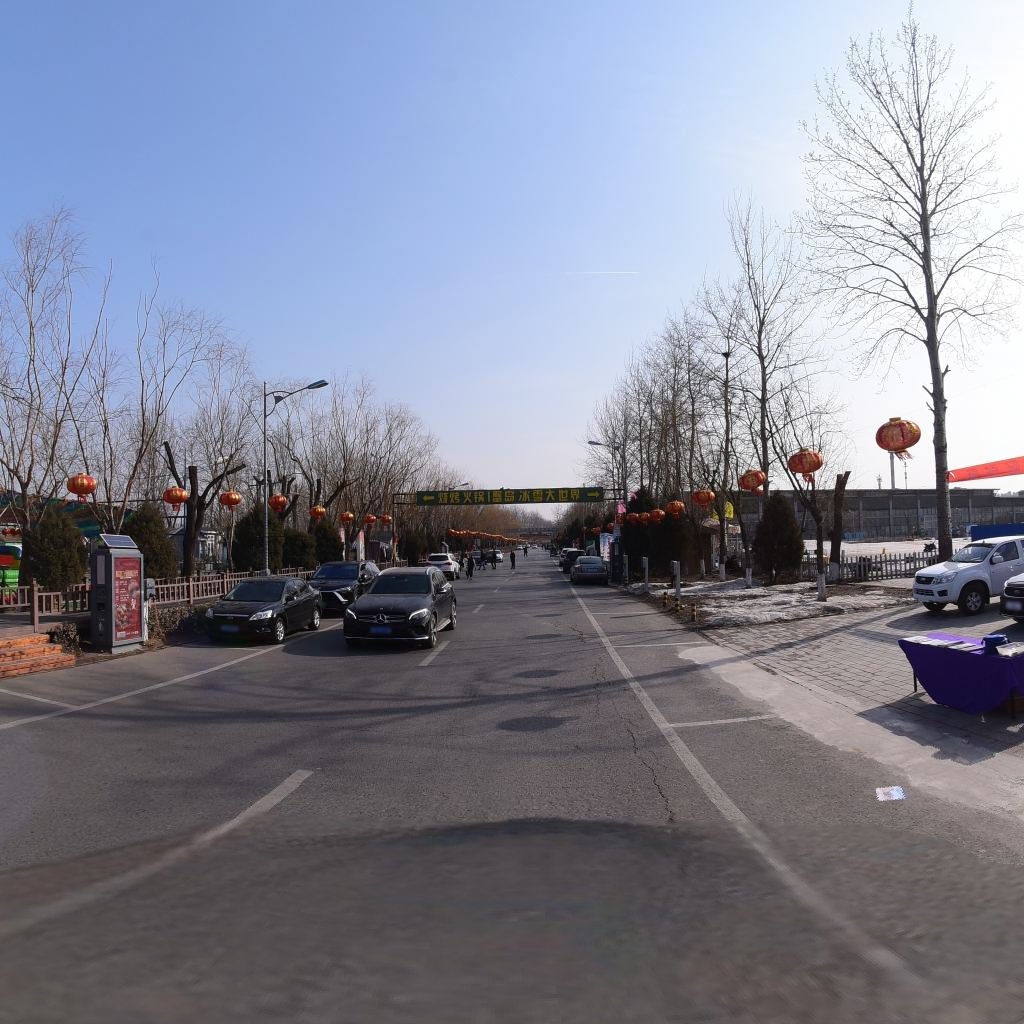
Region: Chaoyang
Road damage annotations: longitudinal crack